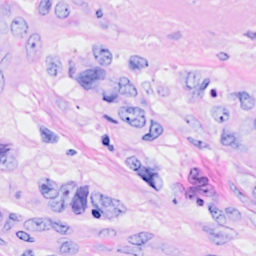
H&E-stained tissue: Breast